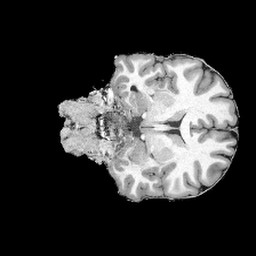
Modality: UNIT1
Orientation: coronal